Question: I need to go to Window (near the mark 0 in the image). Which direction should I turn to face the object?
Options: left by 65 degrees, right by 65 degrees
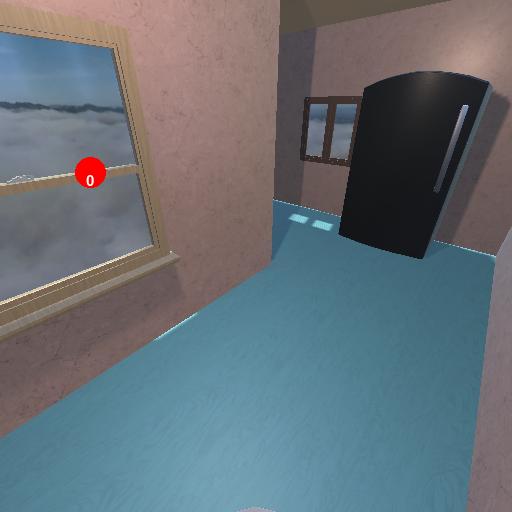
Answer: left by 65 degrees